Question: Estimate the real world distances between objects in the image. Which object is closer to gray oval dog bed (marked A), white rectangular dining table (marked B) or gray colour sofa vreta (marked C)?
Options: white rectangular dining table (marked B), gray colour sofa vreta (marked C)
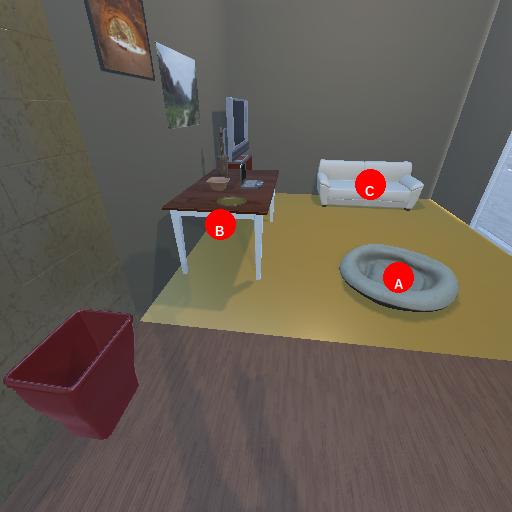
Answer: white rectangular dining table (marked B)